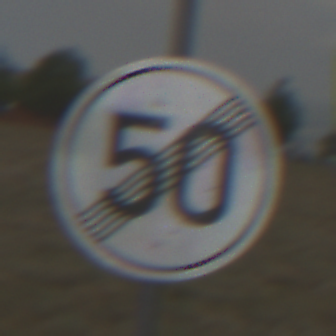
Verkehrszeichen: EndeGeschwindigkeit50
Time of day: Midday
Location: Outdoor (Nature)
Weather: PartlyCloudy
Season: NotSpecified
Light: Natural